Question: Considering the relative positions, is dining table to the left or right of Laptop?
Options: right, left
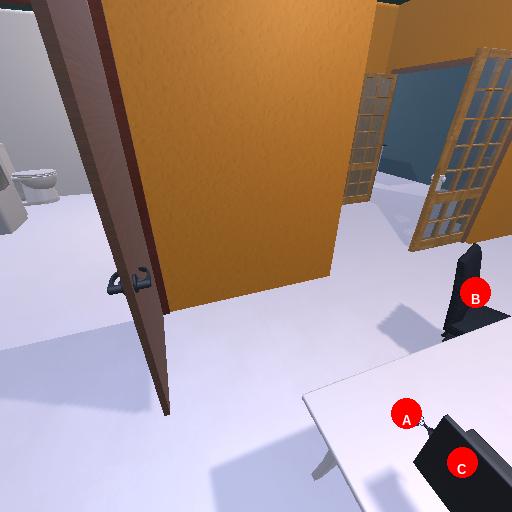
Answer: right